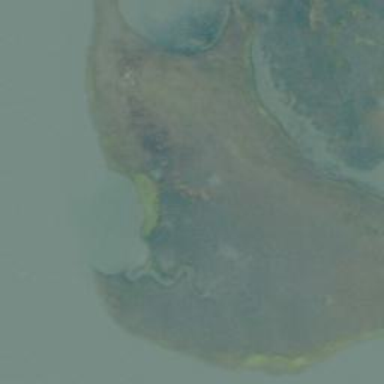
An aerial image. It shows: Image showing island.